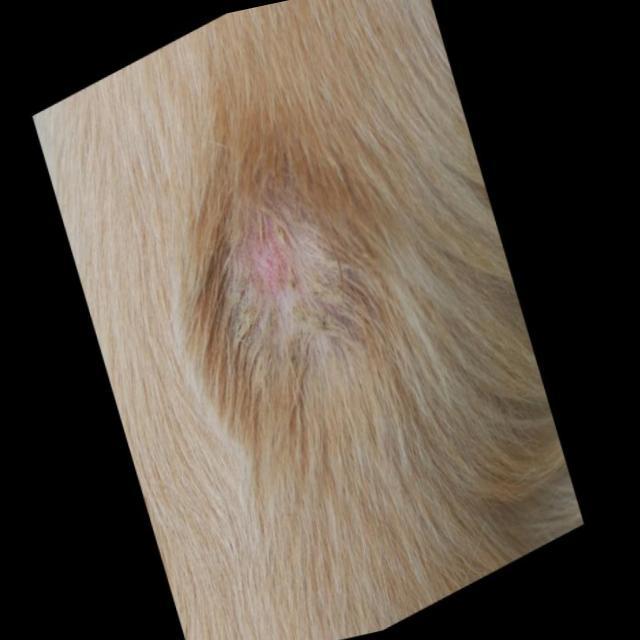
Canine ringworm (Dermatophytosis) — fungal infection caused by Microsporum or Trichophyton. Presents with circular alopecia, scaling, crusting, and broken hairs.